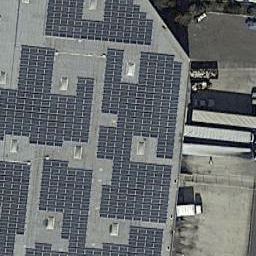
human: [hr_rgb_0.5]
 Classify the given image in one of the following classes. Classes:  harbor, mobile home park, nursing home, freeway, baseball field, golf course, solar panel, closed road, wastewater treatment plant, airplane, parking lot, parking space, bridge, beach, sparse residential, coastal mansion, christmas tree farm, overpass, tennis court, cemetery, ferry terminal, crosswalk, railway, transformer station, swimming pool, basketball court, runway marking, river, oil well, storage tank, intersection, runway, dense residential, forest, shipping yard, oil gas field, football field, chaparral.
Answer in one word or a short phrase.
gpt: solar panel